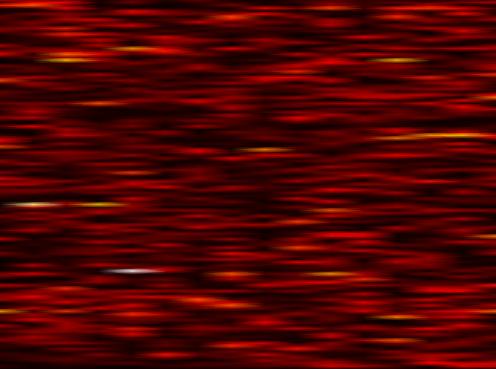
Label: UFMC